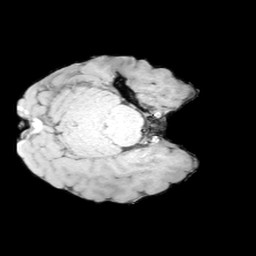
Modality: MP2RAGE
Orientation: axial